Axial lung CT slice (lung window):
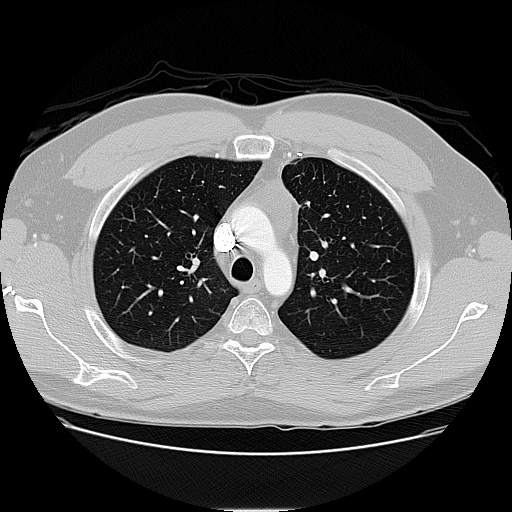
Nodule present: no